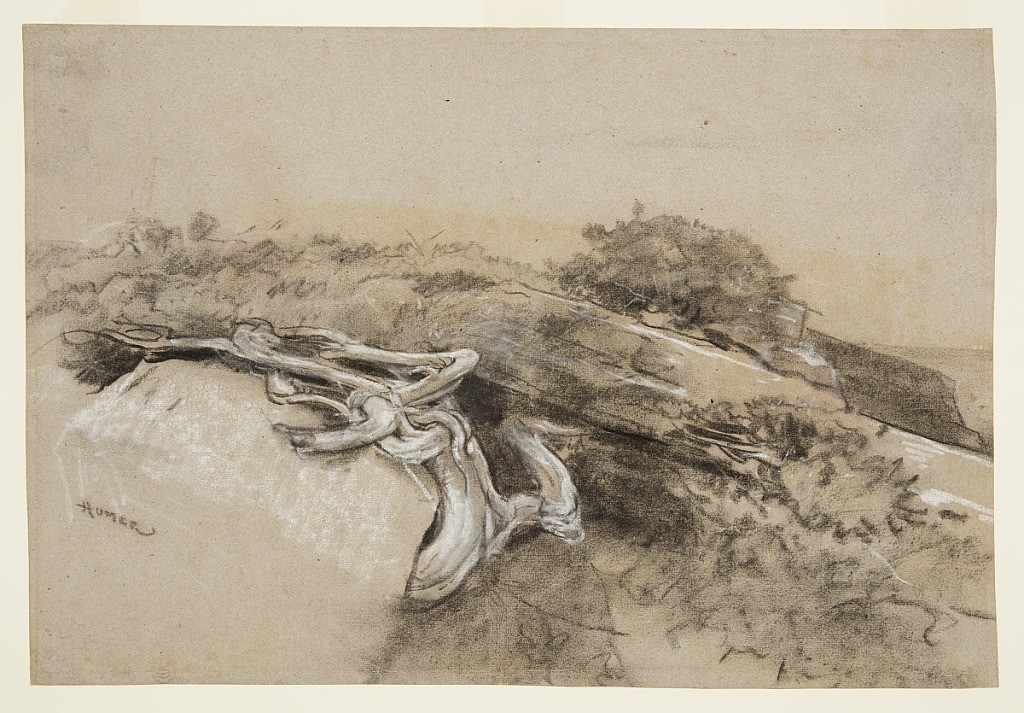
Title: Tree Roots, Prout's Neck
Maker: Winslow Homer, American, 1836–1910
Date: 1884
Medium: Charcoal, chalk, brush and gouache on gray laid paper
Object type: Drawing
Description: A view of a hilltop with large boulder, fallen tree-trunk and gnarled tree roots.